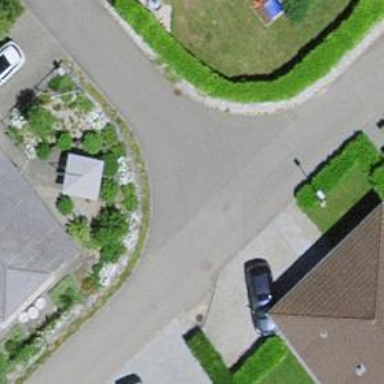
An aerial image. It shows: Paved residential road.